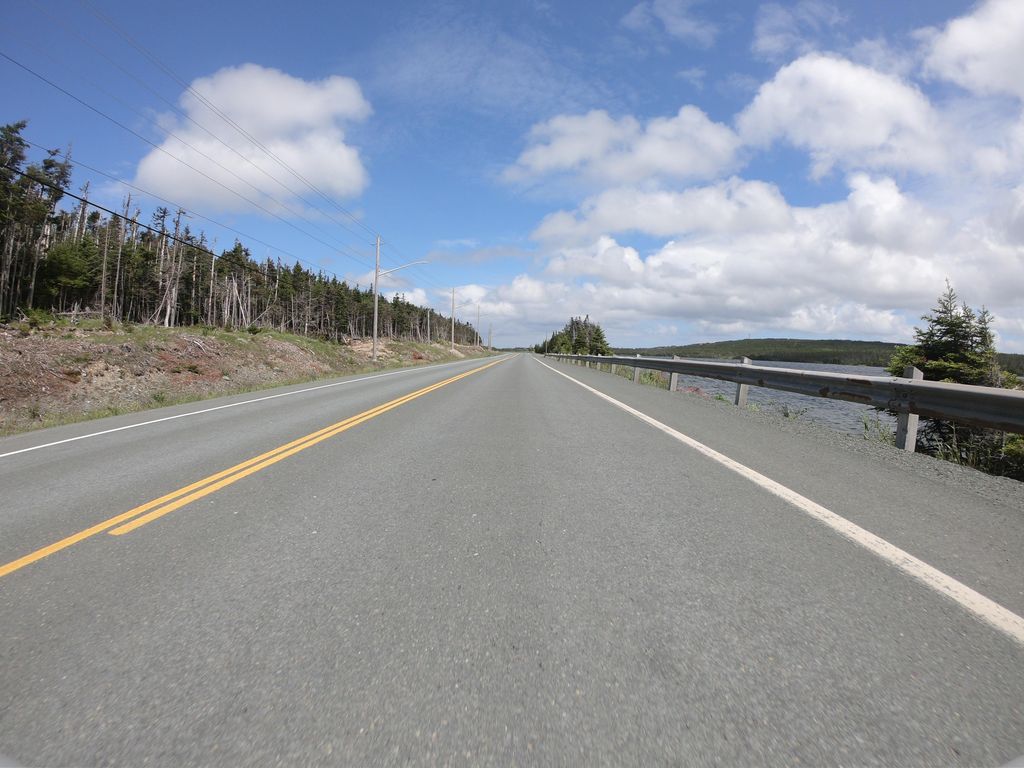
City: st_johns